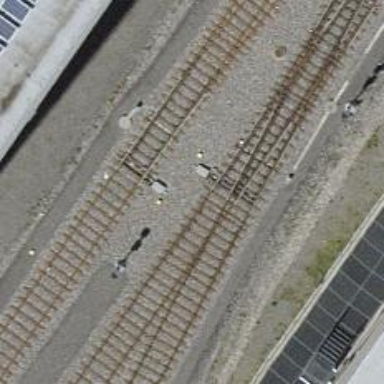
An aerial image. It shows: Railway switch.